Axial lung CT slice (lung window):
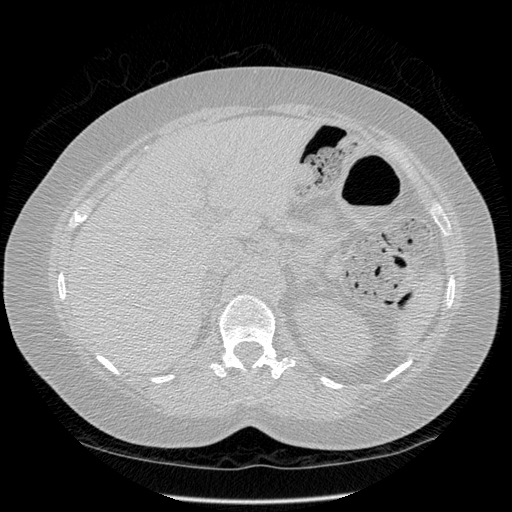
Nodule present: no